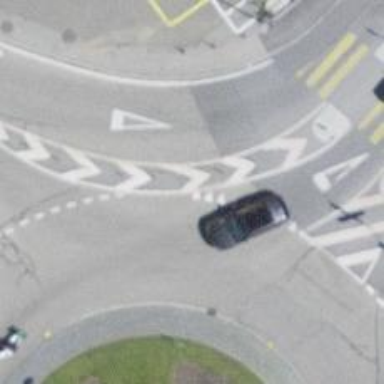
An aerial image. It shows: Bollard barrier.